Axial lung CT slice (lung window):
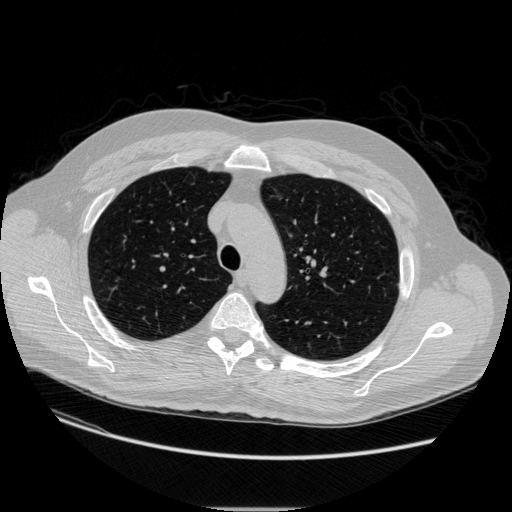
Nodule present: yes
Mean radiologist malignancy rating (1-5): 2